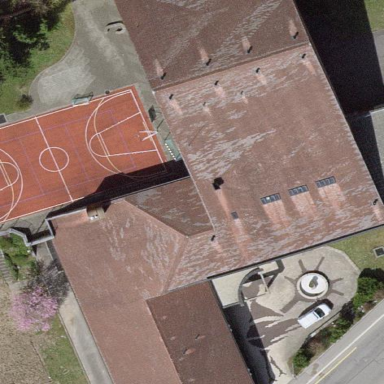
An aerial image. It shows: School building with school amenities.